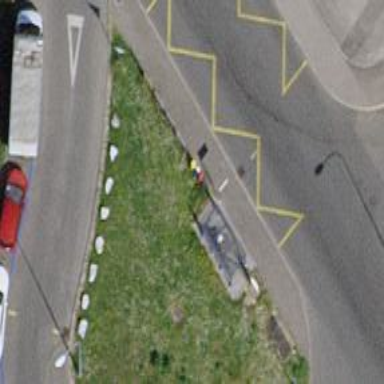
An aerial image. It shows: Asphalt platform for public transport.